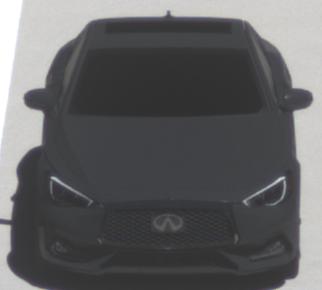
Make: Infiniti
Model: Q60 2.0t
Detailed model: Q60 (V37)
Model produced from: 2016/10
Model produced until: 2018/08
Doors: 2
Color: black
Road condition: dry road
Daytime: midday
Contrast: high contrast